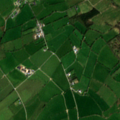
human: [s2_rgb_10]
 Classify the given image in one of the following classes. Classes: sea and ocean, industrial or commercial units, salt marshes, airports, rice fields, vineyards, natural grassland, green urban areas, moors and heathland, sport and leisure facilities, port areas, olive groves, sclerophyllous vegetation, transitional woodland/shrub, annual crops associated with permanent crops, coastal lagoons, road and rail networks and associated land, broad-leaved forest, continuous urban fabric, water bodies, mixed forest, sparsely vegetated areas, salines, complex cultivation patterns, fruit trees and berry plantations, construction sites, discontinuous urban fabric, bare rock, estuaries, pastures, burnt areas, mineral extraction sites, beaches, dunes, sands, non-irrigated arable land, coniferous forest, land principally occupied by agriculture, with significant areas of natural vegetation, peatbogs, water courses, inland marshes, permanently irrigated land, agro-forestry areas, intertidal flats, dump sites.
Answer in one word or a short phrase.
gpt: pastures